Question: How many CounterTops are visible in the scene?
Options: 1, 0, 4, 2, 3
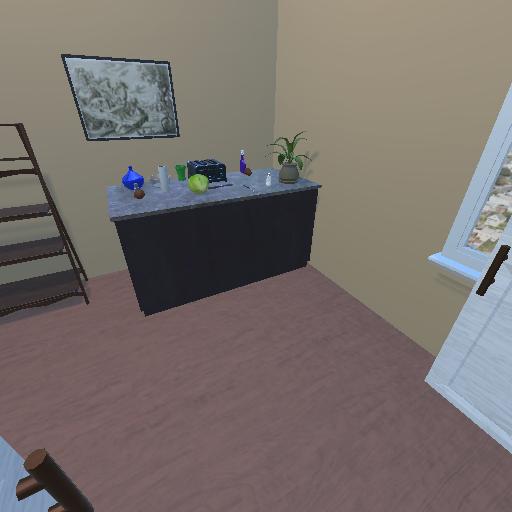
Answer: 1